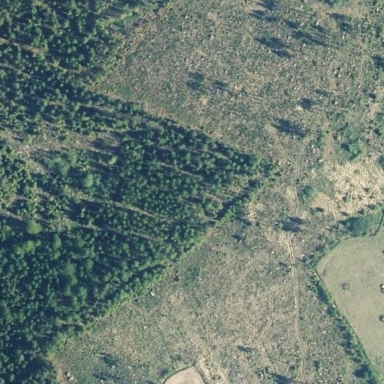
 likely man-made clearing in the landscape."